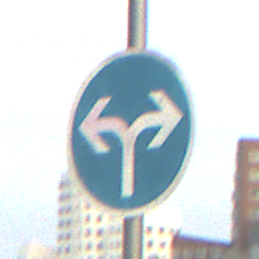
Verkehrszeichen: VorgeschriebeneFahrtrichtungRechtsOderLinks
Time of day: SunriseSunset
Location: Outdoor (Urban)
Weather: PartlyCloudy
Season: NotSpecified
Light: Natural